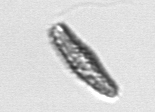
Label: Pseudochattonella_farcimen